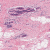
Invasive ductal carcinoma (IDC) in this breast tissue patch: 0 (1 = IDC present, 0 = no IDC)